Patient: sex F, age 56
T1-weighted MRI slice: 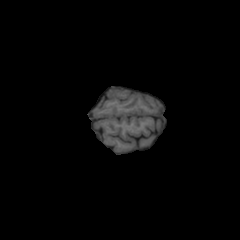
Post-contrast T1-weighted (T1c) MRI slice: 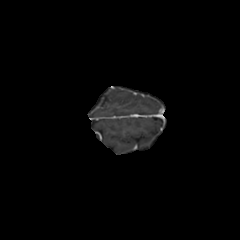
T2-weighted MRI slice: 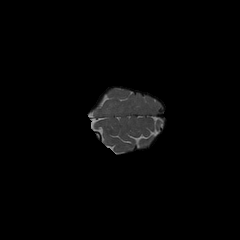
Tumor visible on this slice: no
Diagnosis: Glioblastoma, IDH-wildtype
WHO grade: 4